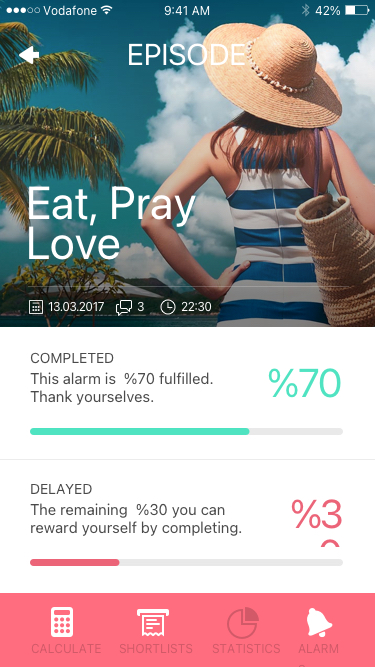
Text in this UI design:
Eat, Pray
Love
The remaining  %30 you can
reward yourself by completing.

DELAYED
%30
This alarm is  %70 fulfilled.
Thank yourselves.
COMPLETED
%70
22:30
3
13.03.2017
ALARMS
STATISTICS
SHORTLISTS
CALCULATE
EPISODE